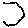
Label: hexagon